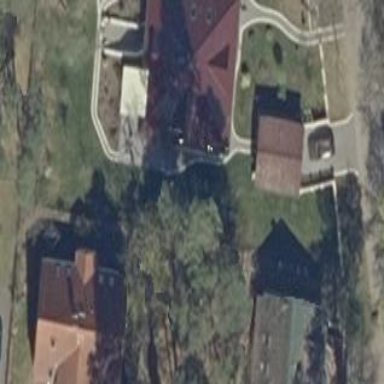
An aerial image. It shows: Residential building with pyramidal roof shape.